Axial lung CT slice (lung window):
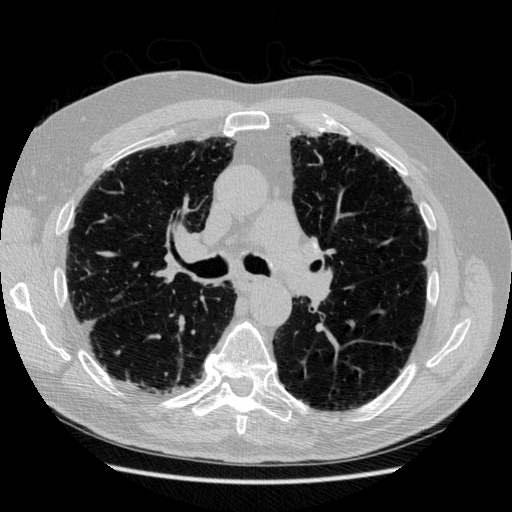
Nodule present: no